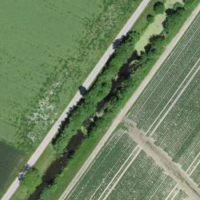
EUNIS habitat code: 52
Species observed at this site:
Cornus sanguinea